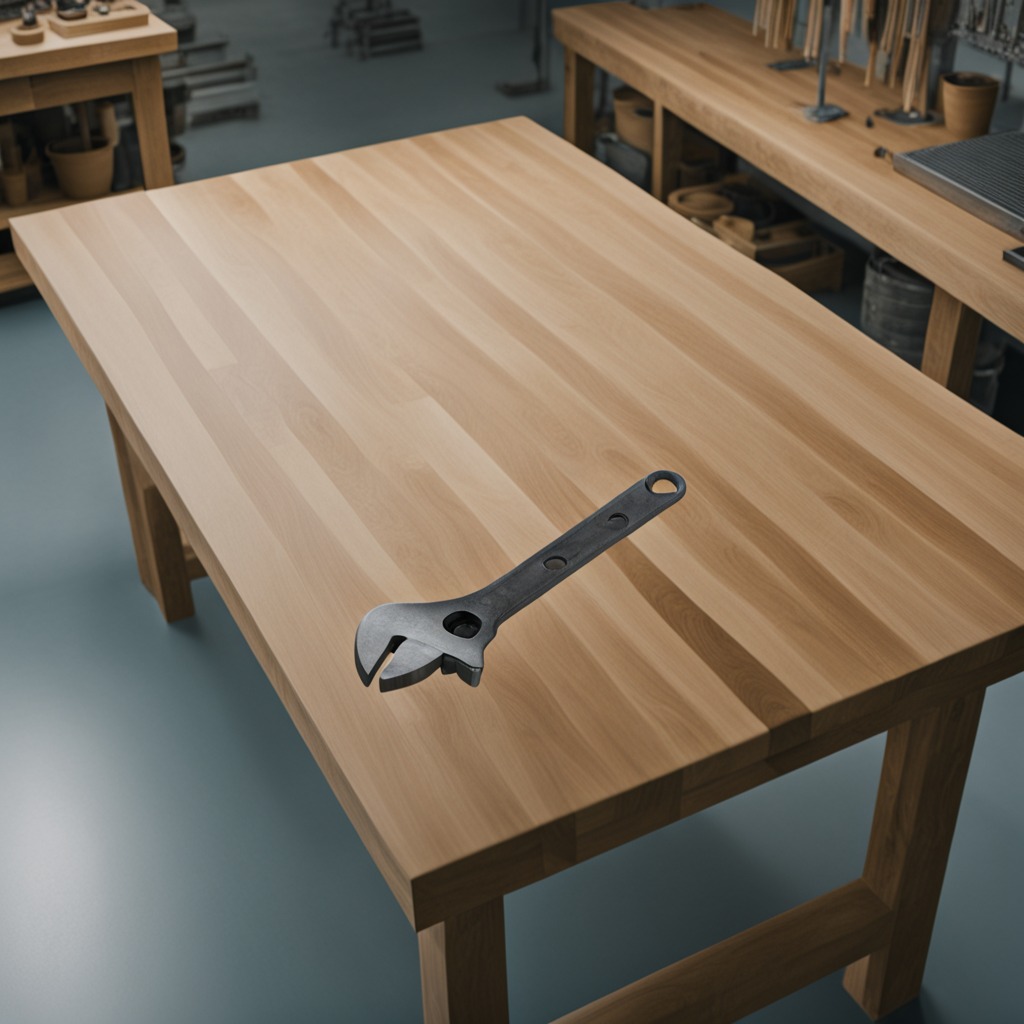
An wrench is lying on the workbench inside a coastal fishing gear workshop.